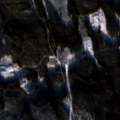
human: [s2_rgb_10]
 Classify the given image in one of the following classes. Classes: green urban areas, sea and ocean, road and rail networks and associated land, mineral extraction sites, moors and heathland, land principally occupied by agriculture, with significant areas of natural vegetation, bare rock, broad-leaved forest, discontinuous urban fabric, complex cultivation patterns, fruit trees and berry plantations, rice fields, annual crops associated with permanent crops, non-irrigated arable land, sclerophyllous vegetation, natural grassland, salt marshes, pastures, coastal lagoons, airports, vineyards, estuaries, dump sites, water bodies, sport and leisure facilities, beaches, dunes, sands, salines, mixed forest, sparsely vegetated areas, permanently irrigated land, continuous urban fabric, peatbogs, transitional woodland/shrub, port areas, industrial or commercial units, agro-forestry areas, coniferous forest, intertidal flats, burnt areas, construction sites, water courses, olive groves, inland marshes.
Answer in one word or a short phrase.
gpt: coniferous forest, mixed forest, transitional woodland/shrub